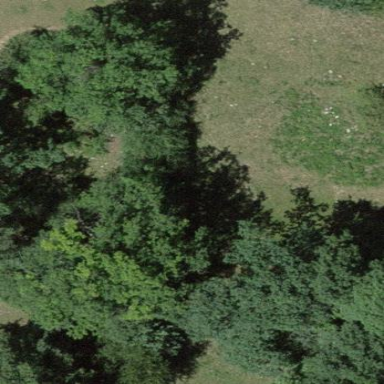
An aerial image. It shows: Forest area.